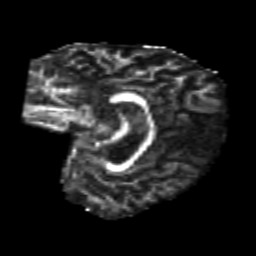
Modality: FA
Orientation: sagittal
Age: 23
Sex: female
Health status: healthy
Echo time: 0.074 s